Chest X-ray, PA view. Patient: 33 years old, sex M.
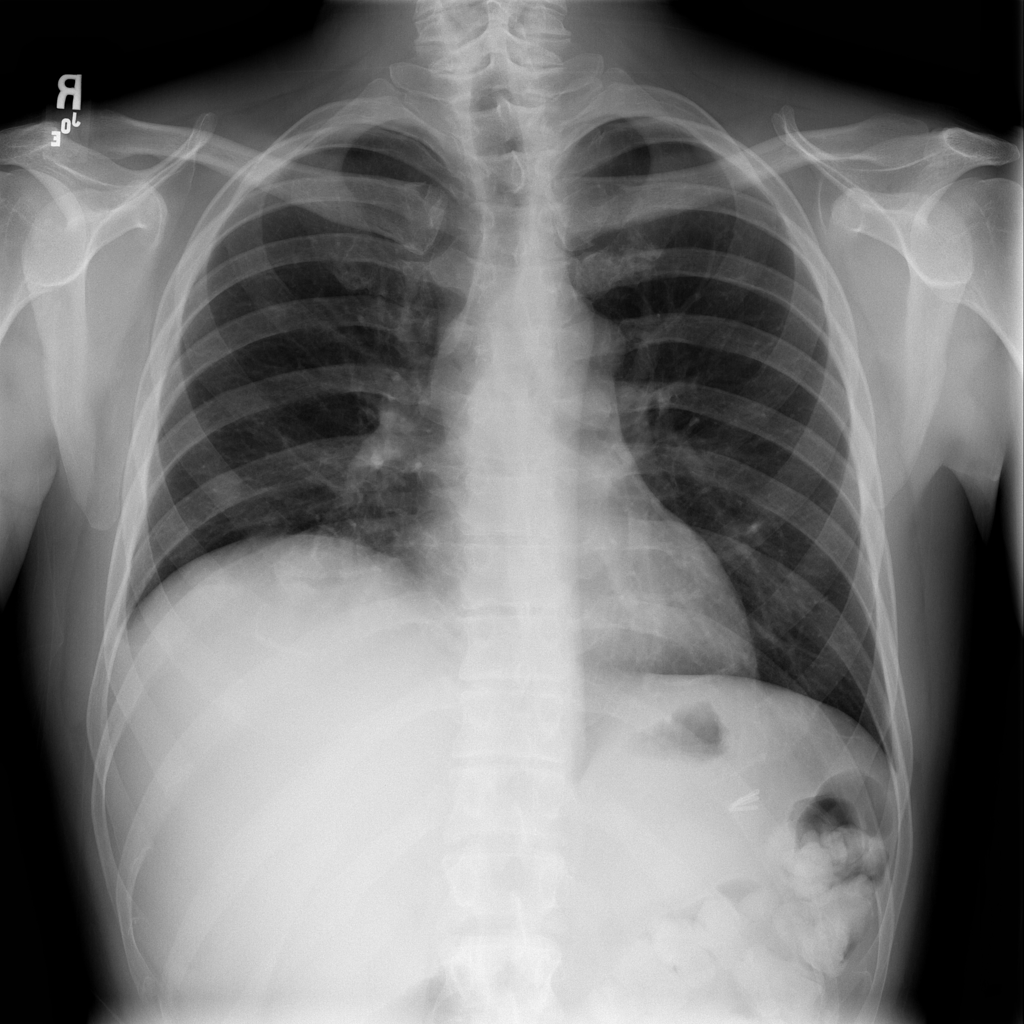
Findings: Infiltration, Nodule